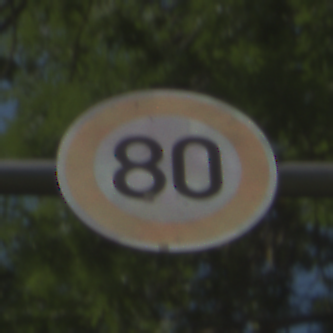
Verkehrszeichen: Geschwindigkeit80
Umgebung: Outdoor, Suburban
Tageszeit: Midday
Wetter: Clear
Licht: Natural
Jahreszeit: NotSpecified
Kontrast: HighContrast